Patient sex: M
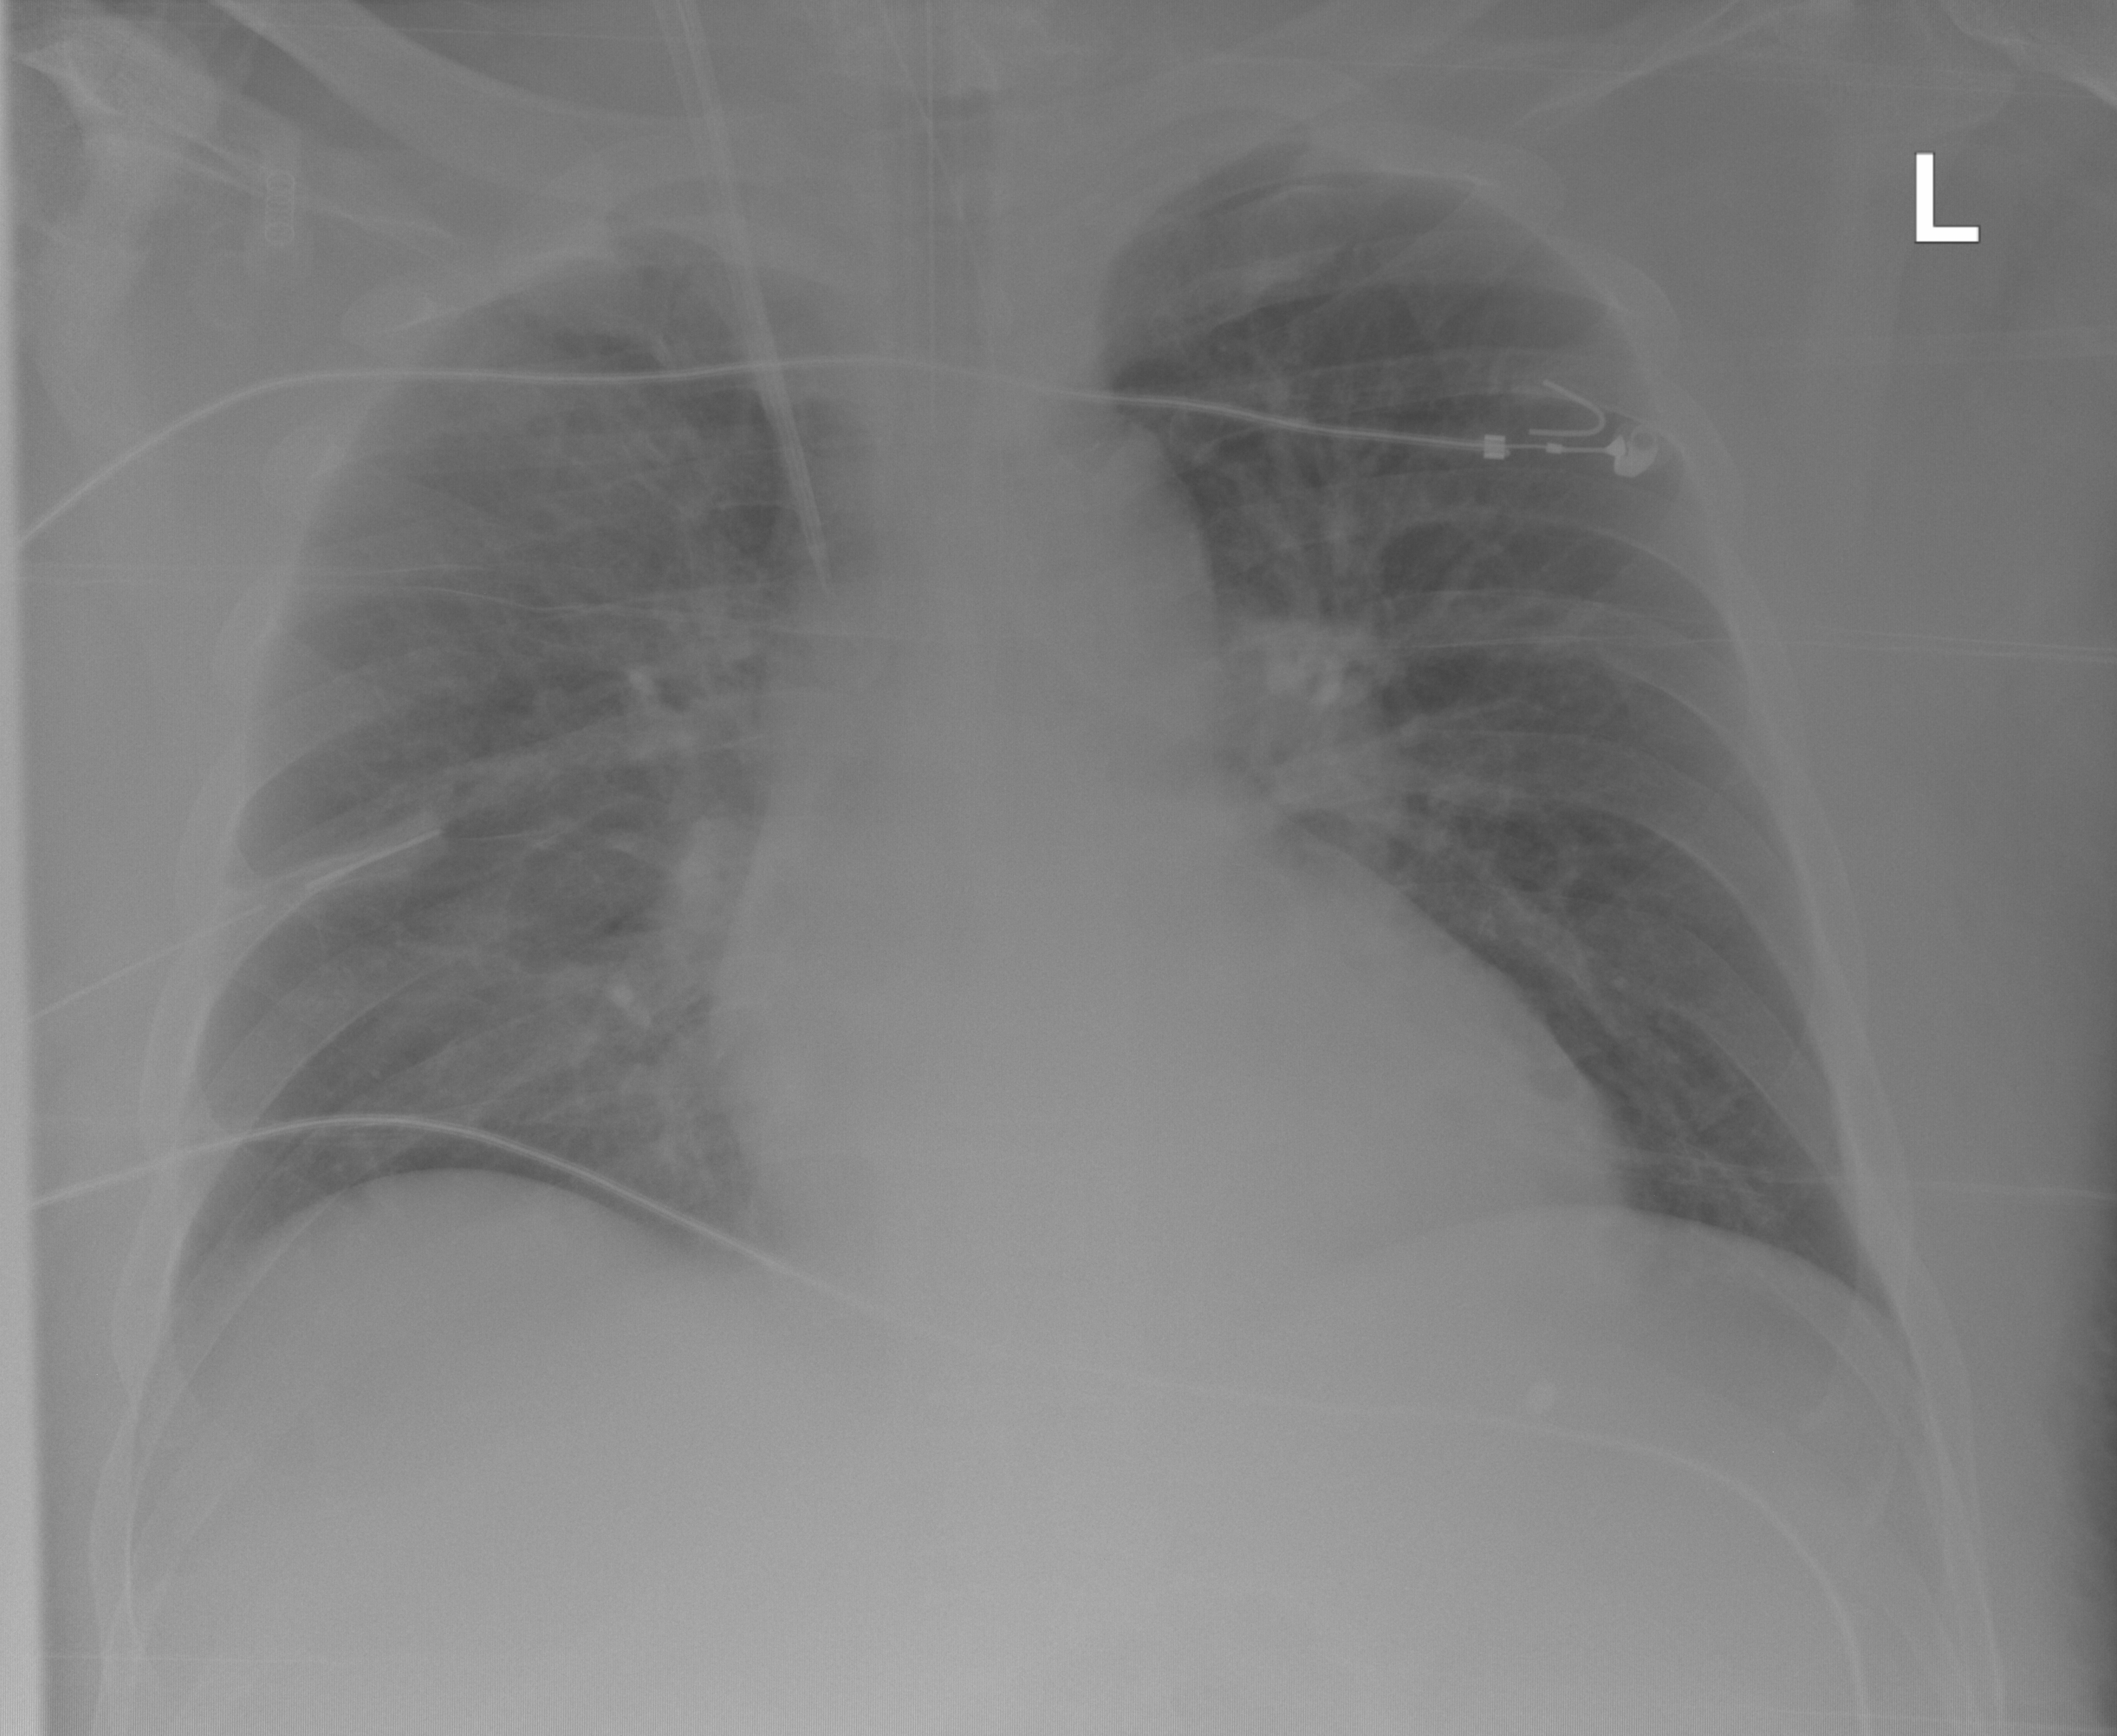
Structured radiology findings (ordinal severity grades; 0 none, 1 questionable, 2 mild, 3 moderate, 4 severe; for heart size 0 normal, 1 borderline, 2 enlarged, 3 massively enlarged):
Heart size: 1
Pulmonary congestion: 1
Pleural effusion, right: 0
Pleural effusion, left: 0
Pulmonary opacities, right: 0
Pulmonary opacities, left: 0
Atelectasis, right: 2
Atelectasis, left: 0